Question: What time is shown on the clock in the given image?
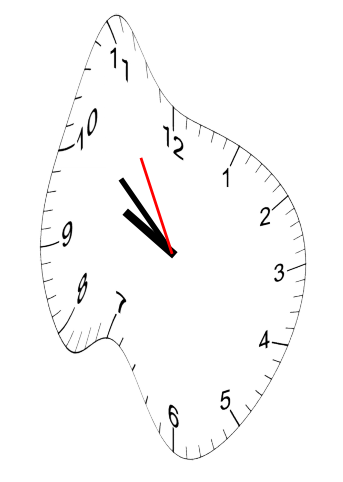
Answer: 09:51:55